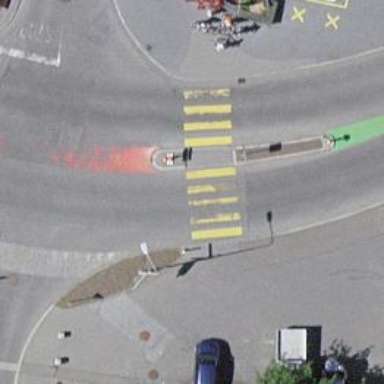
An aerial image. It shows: Marked zebra crossing with island.